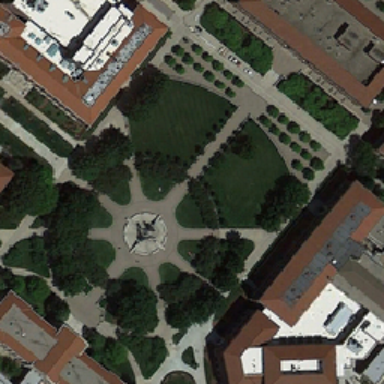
Square trees are divided into several parts .